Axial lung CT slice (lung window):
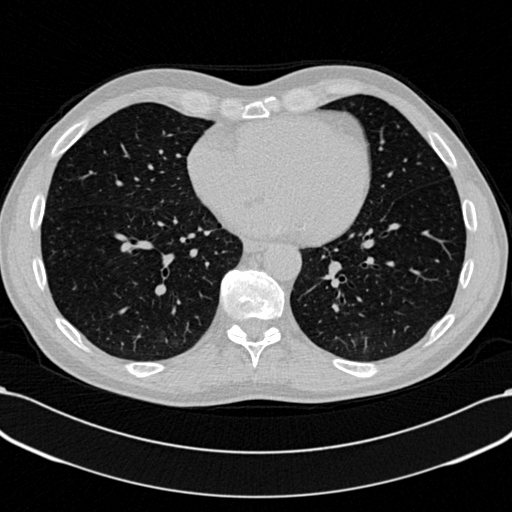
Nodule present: no